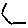
Label: hexagon